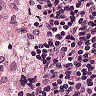
Metastatic tissue present: no